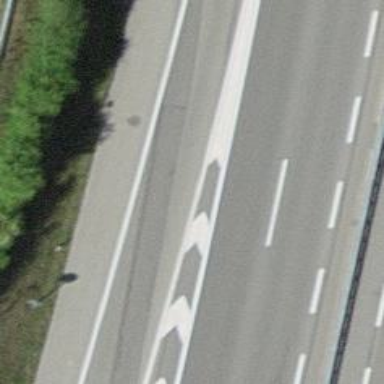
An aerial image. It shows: Asphalt motorway link.